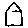
Label: house